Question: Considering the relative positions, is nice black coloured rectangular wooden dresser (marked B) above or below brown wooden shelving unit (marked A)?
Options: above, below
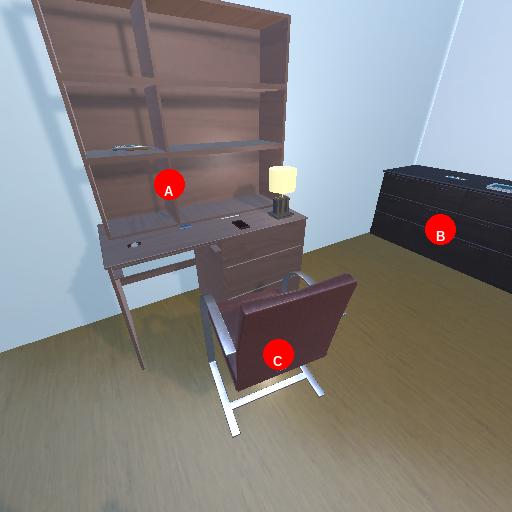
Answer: above